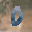
Label: 0